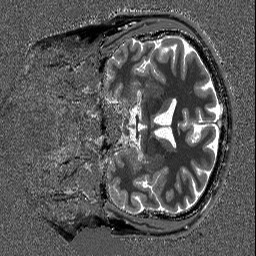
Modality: T1map
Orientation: coronal
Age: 56
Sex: male
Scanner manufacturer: siemens
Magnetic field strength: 3 T
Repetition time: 5 s
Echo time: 0.00298 s